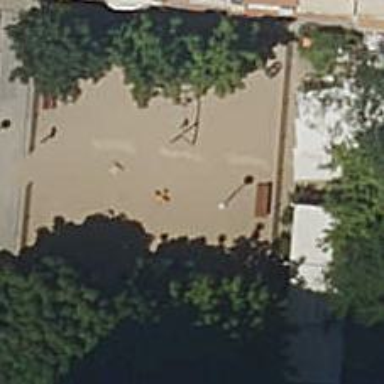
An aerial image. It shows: Playground with slide.